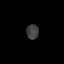
Tissue: lung
Cell type: T cells
Senescence score: 0.2329
Nuclear area (px): 175
Mean DAPI intensity: 64.349